Question: I have Crystal Report whose column data is like following:
- - suppressed (real value was 81306) - Total 81306 (Result Required) -

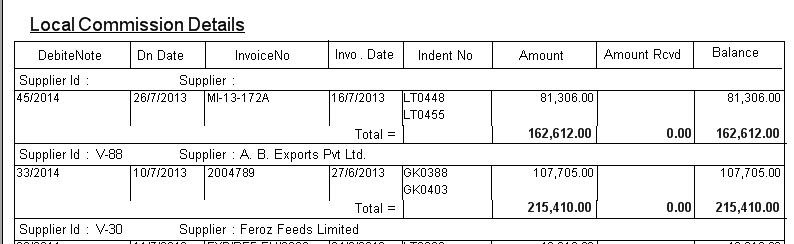
Answer: I suggest to create a Formula field this way:
'''
IF {rpt.Amount}= previous({rpt.Amount}) then 0 else {rpt.Amount}
[drag the field into the formula]
'''
and then summarize this Formula field instead of the original field.
To summarize the formula field, the easiest way is
1) mouse right button inside the report
2) insert \ summary
3) choose the formula field, SUM as summarize, the Group where yuou want to summarize into